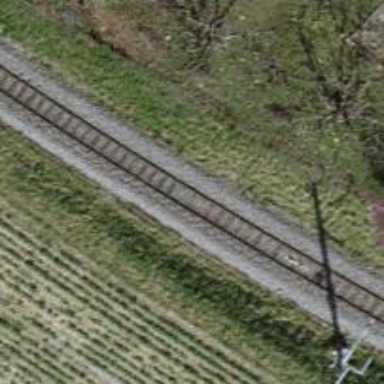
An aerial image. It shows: Narrow-gauge railway with 1 track. The tracks are electrified with contact line.